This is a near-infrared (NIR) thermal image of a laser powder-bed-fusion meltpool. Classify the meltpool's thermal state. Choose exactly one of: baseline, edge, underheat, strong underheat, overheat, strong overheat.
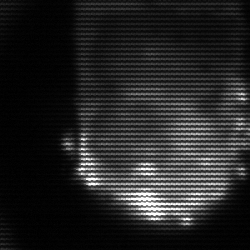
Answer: baseline